Field crop: maize
Growth stage: 1
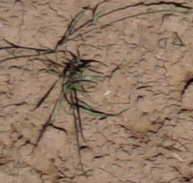
Species: lolium